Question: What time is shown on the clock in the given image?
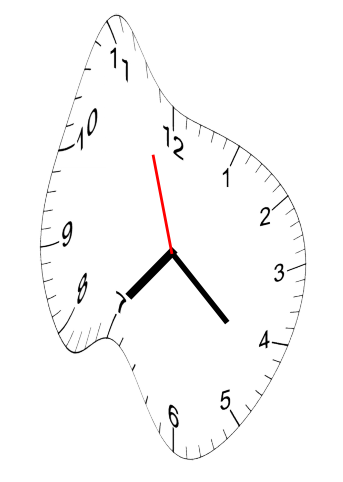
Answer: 07:21:57